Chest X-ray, AP view. Patient: 86 years old, sex M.
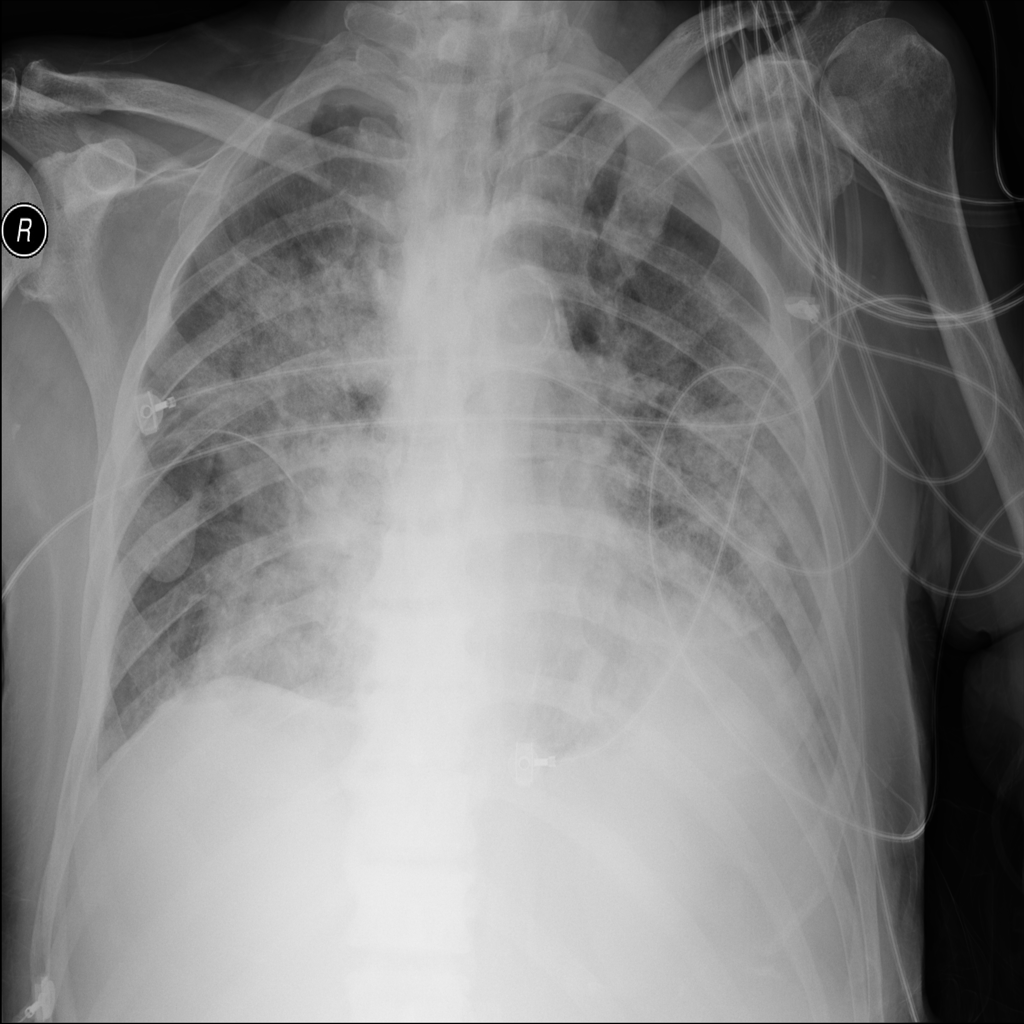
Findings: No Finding